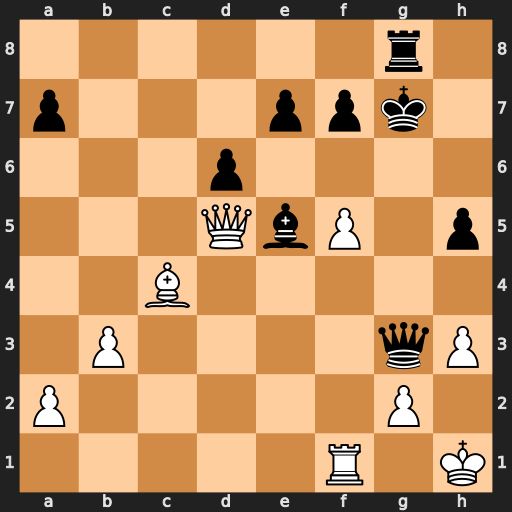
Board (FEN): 6r1/p3ppk1/3p4/3QbP1p/2B5/1P4qP/P5P1/5R1K
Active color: w
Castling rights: -
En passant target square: -
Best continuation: Qxf7+ Kh6 Qe6+